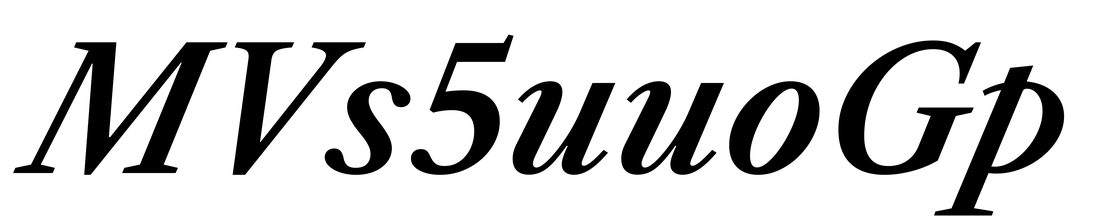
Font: LibreCaslonText-Italic_SemiBold_Italic